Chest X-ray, AP view. Patient: 16 years old, sex F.
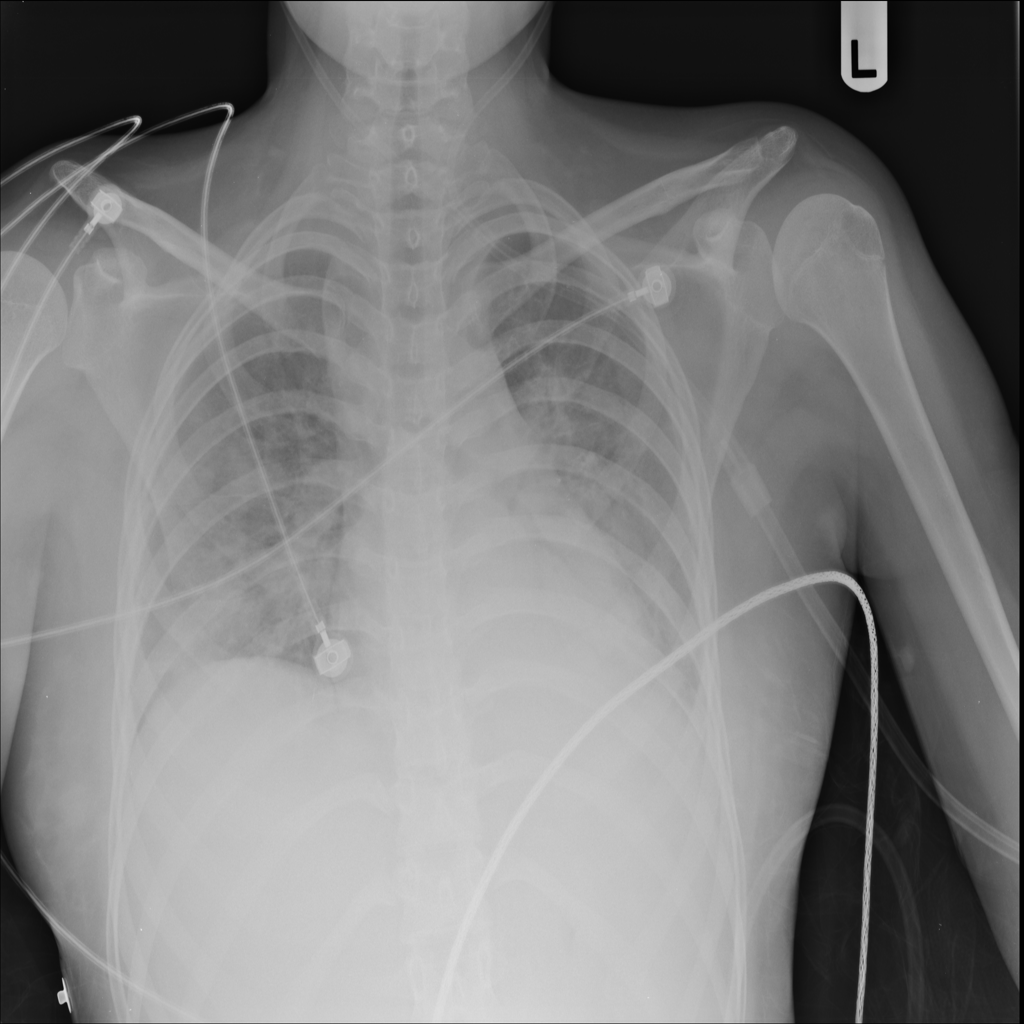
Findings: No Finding